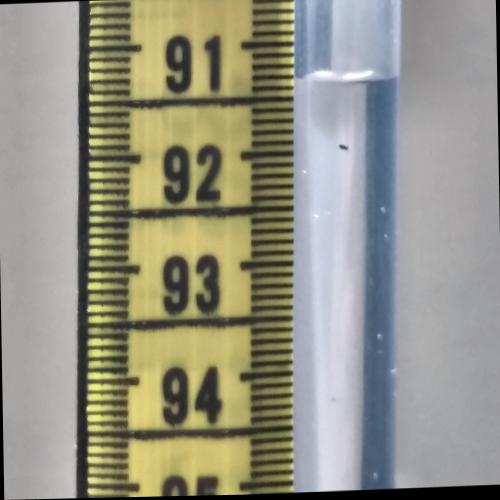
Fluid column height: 91.3 cm